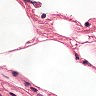
Metastatic tissue present: no